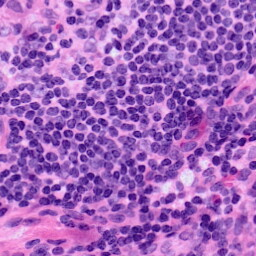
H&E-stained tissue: LymphNode